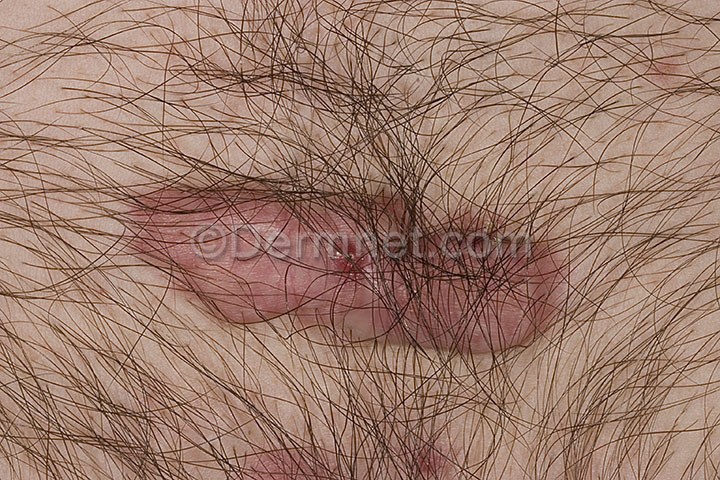
Disease: Seborrheic Keratoses and other Benign Tumors